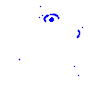
Particle: electron